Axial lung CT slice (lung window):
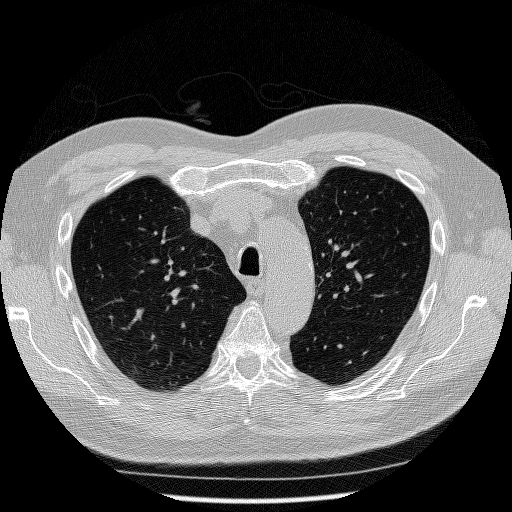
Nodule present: no